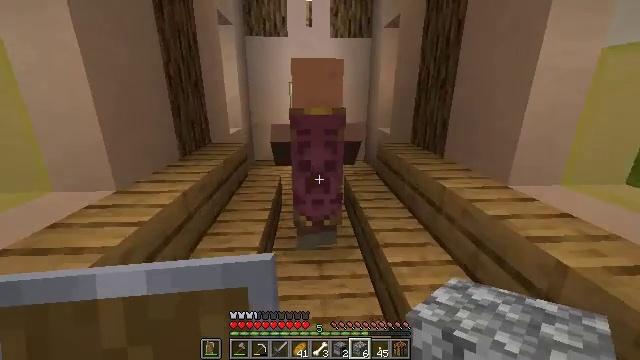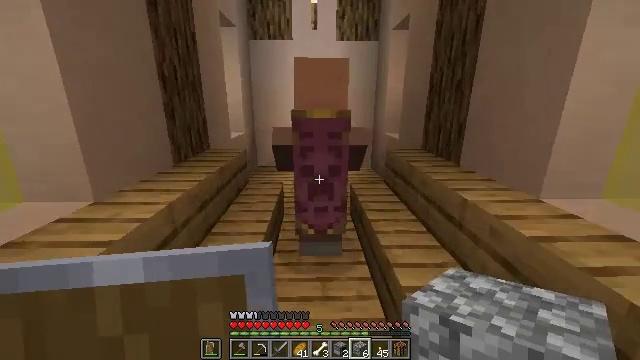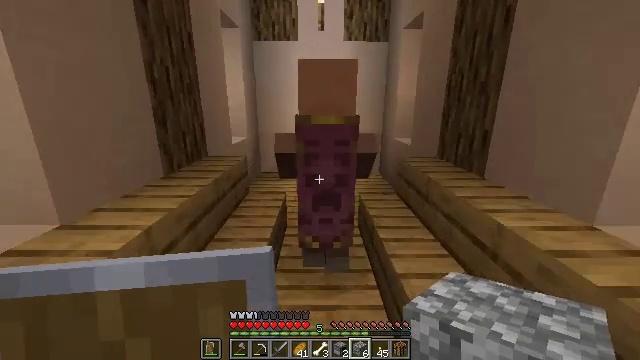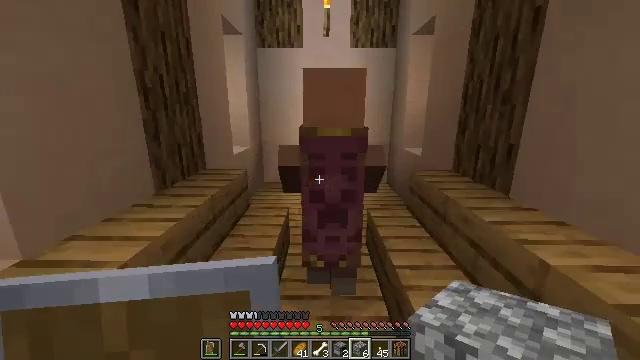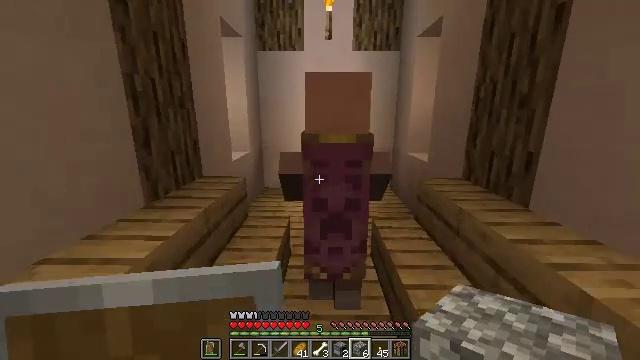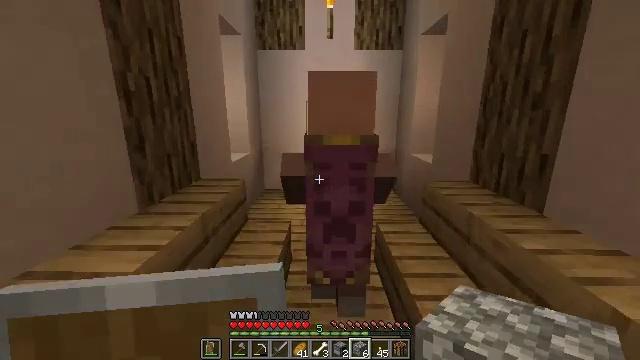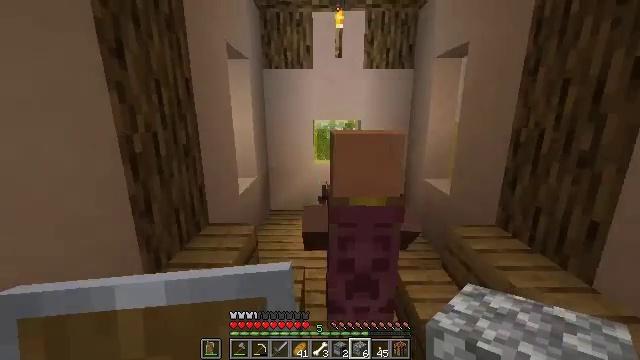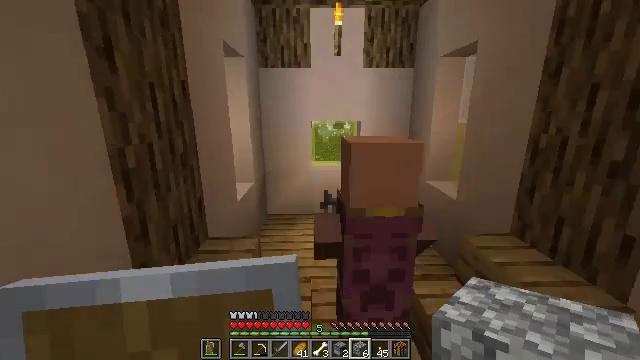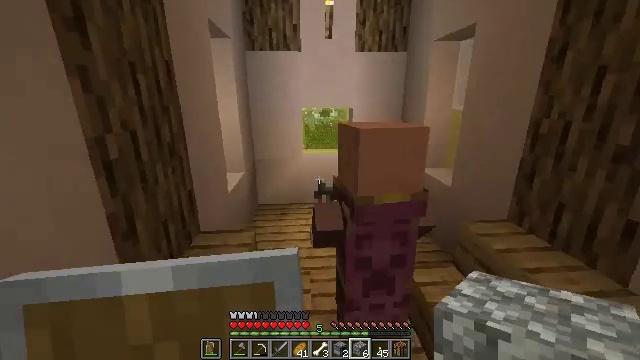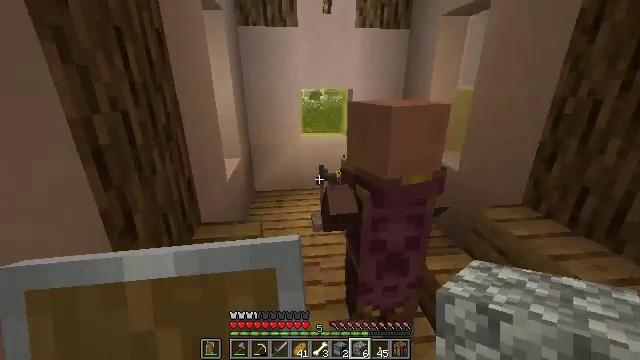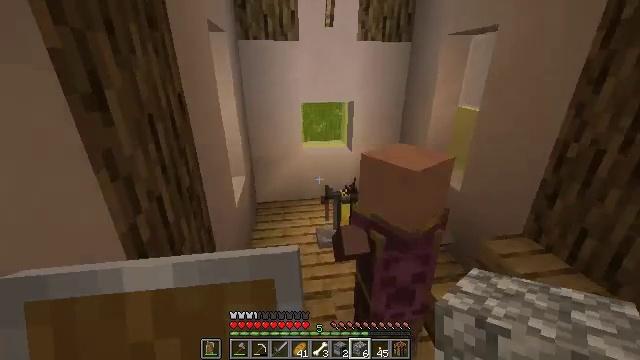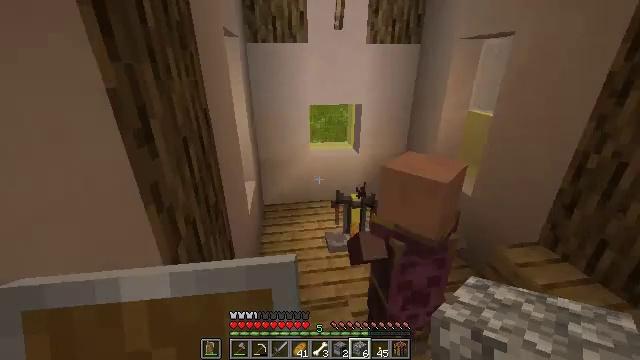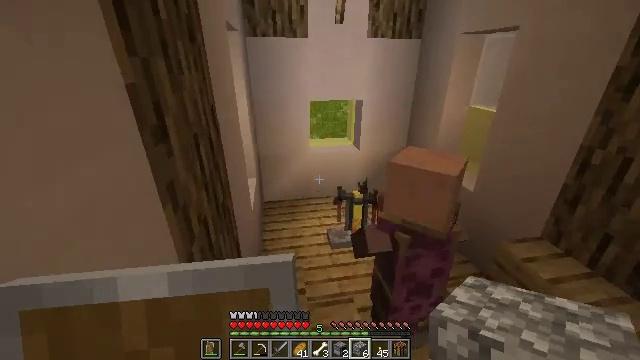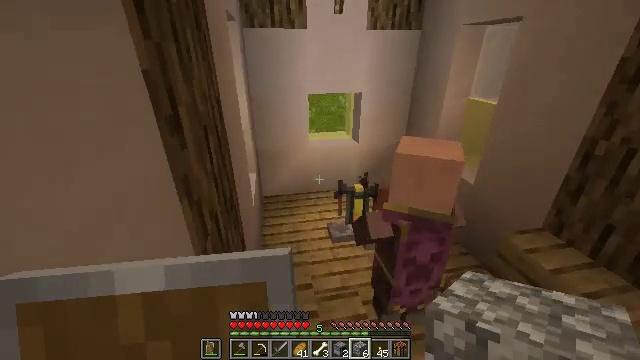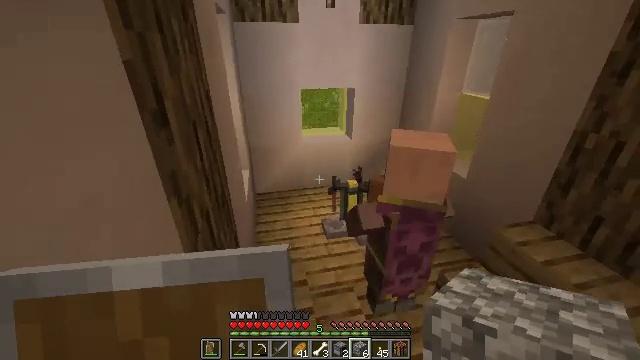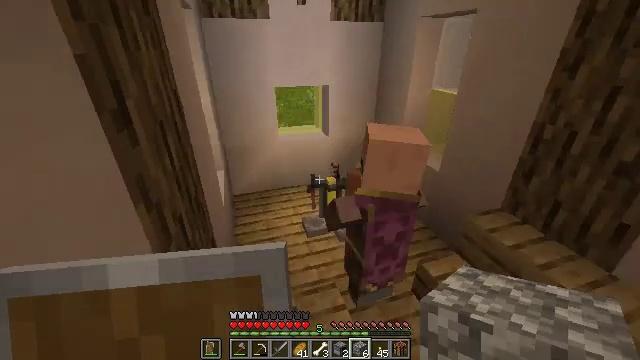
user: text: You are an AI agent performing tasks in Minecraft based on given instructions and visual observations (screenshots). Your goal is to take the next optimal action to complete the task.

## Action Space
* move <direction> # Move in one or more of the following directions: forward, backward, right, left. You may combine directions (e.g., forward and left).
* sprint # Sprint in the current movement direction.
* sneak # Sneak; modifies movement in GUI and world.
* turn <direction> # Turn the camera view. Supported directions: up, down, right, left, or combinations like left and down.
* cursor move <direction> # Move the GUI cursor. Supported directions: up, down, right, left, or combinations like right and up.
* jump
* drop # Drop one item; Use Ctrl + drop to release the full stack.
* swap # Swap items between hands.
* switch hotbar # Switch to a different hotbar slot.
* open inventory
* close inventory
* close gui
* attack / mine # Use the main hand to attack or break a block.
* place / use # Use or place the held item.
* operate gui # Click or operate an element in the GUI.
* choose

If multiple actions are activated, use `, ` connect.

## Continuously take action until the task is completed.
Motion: motion action
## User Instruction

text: Mine the brewing stand from your base.
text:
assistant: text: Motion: move forward, turn left and up
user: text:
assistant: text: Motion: move forward, turn left
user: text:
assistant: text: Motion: move forward, turn left and up
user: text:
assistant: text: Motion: move forward
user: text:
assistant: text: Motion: move forward and move left
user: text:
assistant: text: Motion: move forward and move left
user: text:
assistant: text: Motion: move forward and move left, turn right
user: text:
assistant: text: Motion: move forward and move left, turn right and down
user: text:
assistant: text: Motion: move forward and move left, turn right and down
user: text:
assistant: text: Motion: move left, turn right and down
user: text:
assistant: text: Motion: move left
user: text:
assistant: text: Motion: move left
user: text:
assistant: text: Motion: turn right and down
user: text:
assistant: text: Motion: turn right
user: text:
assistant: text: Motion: turn right
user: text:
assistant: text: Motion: turn right and up
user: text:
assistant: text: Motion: turn right and up
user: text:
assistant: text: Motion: turn right and up
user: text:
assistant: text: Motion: turn right and up
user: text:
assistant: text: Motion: turn right
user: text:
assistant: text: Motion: turn right and down
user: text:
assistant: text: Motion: turn right and down
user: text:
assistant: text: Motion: turn right and down
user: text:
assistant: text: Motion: no_op
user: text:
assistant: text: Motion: no_op
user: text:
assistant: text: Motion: turn left
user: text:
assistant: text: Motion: turn left and down
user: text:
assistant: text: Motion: turn left and down
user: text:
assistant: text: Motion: turn left and down
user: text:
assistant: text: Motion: turn left and down